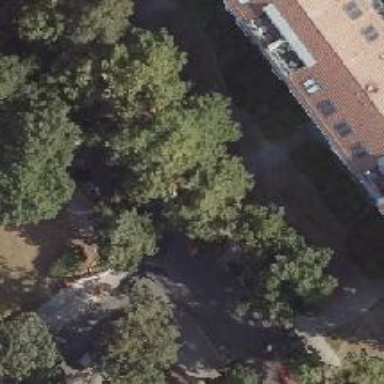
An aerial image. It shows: Avenue lined with deciduous broadleaved trees.